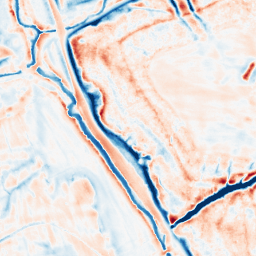
Category: edge_preserving
Decomposition family: bilateral
Decomposition parameters: d: 21
sigma_color: 75
sigma_space: 75
Upsampling method: linear_exact
Upsampling parameters: scale: 4
Upsampling scale: 4